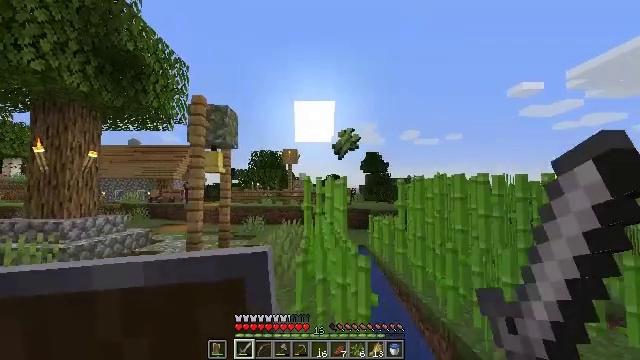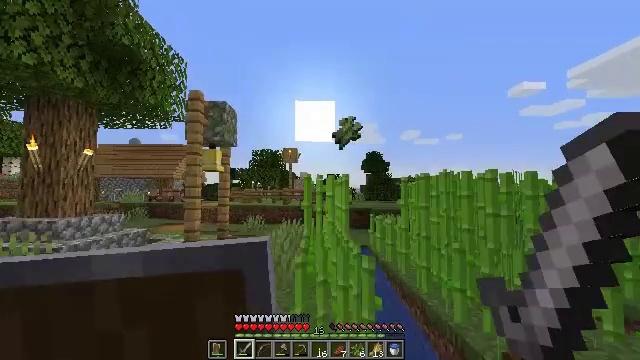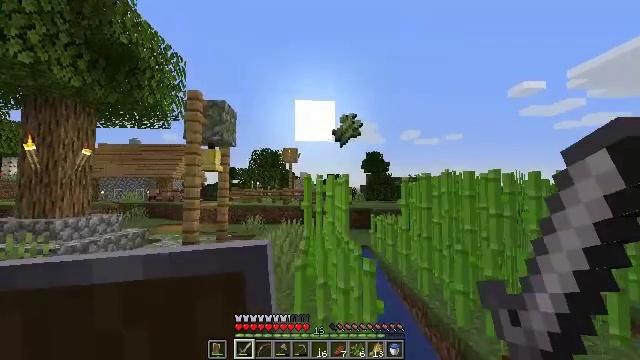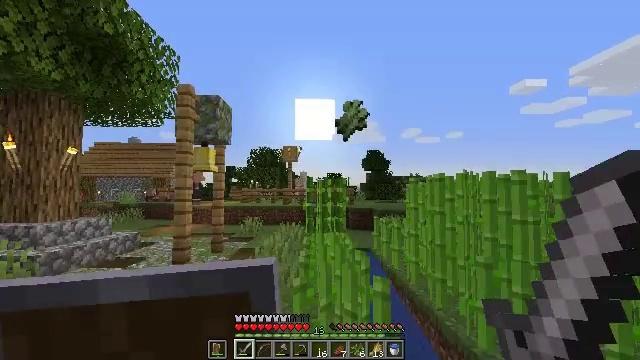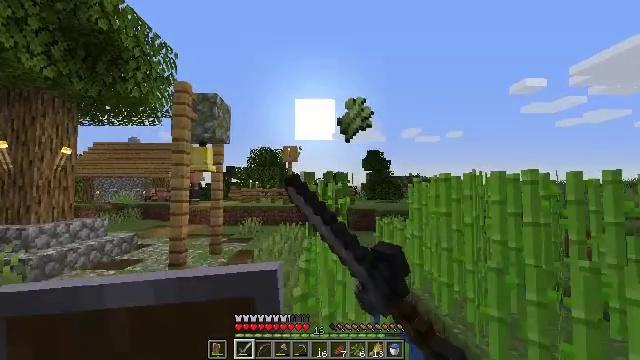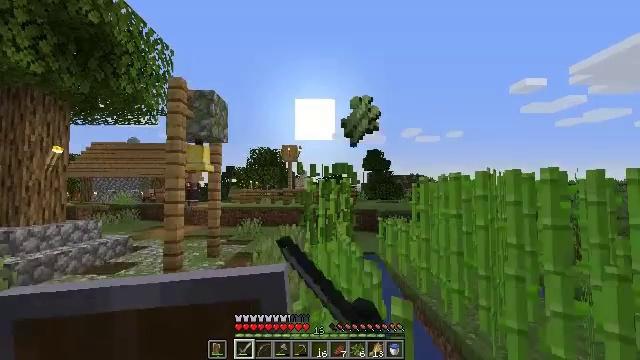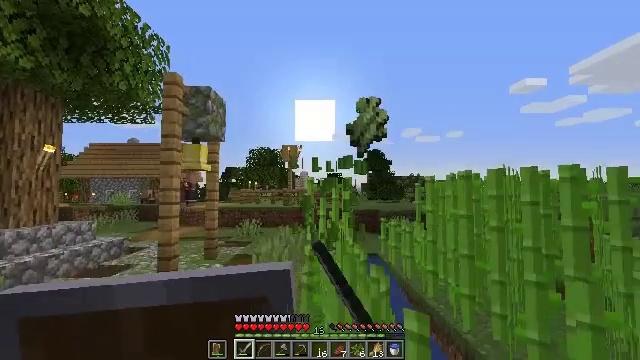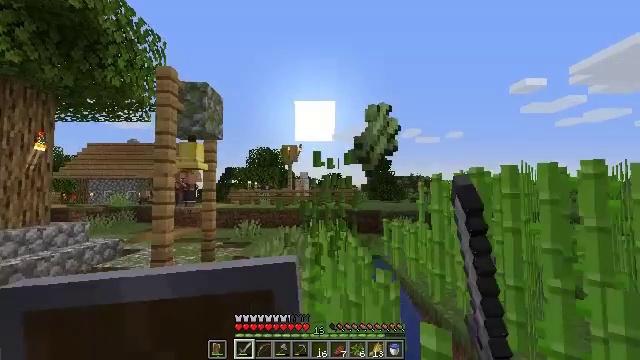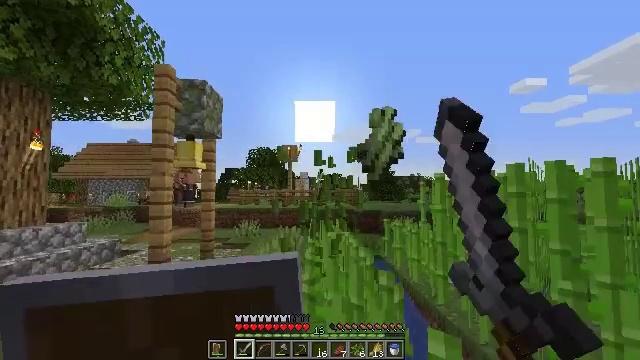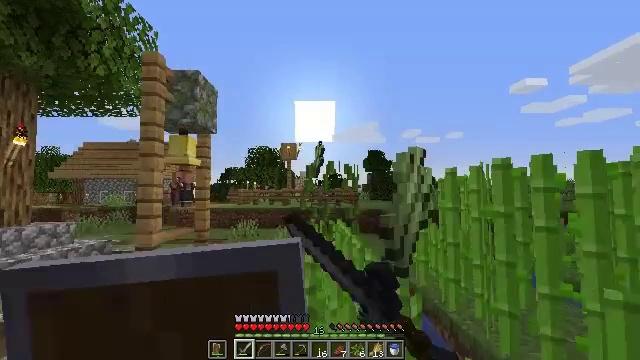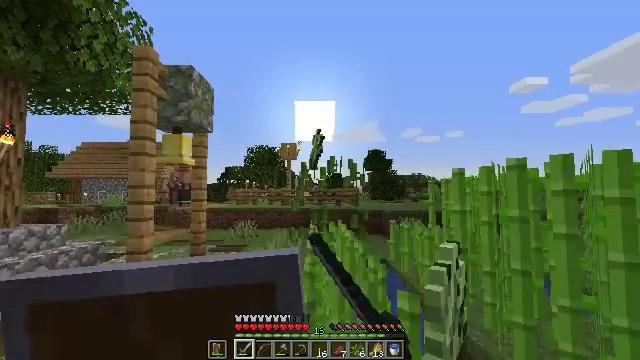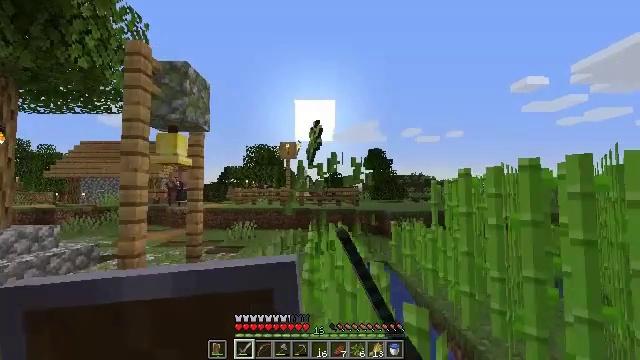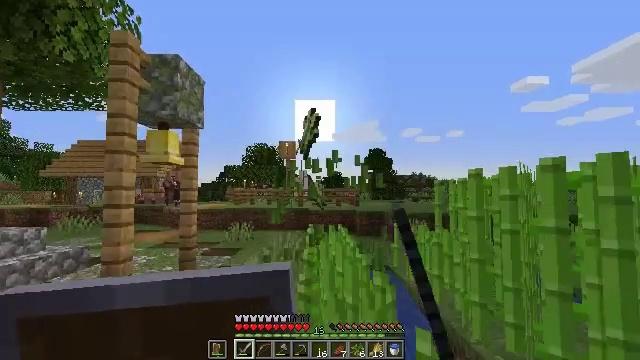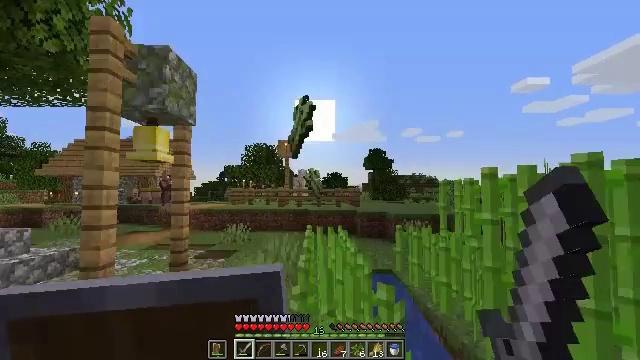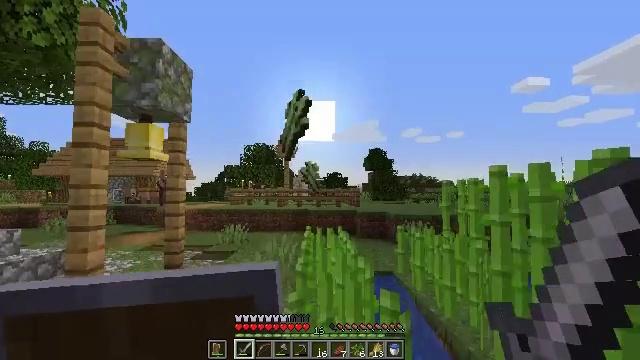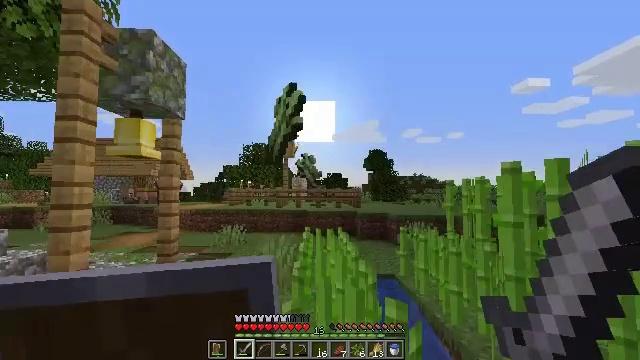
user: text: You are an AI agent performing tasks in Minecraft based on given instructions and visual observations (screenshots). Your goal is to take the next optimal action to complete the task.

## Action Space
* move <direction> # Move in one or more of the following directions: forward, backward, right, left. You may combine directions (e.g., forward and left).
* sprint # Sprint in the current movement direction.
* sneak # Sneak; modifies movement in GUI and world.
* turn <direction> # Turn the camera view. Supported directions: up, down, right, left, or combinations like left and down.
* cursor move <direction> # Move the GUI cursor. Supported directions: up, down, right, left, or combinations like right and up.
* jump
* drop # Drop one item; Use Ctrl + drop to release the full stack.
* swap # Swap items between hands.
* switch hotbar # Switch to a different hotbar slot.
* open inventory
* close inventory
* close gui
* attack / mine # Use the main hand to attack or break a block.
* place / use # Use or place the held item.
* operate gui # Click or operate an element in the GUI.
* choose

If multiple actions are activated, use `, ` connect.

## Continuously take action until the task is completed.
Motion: motion action
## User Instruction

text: Gather sugar cane for crafting.
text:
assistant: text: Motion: move forward, attack / mine
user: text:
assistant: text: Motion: move forward, attack / mine
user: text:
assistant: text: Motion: move forward, attack / mine
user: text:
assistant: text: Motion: move forward, attack / mine
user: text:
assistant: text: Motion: move forward, attack / mine
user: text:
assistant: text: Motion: move forward, attack / mine
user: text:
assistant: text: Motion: move forward, attack / mine
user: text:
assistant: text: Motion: move forward, attack / mine
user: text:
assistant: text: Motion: move forward, attack / mine
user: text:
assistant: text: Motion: move forward, attack / mine
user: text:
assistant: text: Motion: move forward, attack / mine
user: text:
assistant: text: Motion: move forward, attack / mine
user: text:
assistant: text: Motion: move forward, attack / mine
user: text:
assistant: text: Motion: move forward, attack / mine
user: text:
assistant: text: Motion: move forward
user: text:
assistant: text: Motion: move forward
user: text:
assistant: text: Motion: move forward
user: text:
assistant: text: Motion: move forward
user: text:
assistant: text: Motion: move forward
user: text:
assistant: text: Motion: move forward
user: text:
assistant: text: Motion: move forward, turn right
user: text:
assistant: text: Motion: move forward
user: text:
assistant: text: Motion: move forward, turn down
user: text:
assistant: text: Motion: move forward, turn down
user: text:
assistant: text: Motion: move forward, turn down
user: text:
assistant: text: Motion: move forward, turn down
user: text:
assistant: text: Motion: move forward, turn down
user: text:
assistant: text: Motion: move forward
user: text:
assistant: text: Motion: move forward
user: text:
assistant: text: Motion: move forward